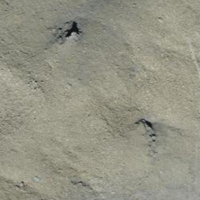
EUNIS habitat code: 48
Species observed at this site:
Geum reptans